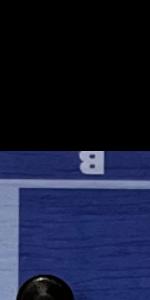
Label: Empty